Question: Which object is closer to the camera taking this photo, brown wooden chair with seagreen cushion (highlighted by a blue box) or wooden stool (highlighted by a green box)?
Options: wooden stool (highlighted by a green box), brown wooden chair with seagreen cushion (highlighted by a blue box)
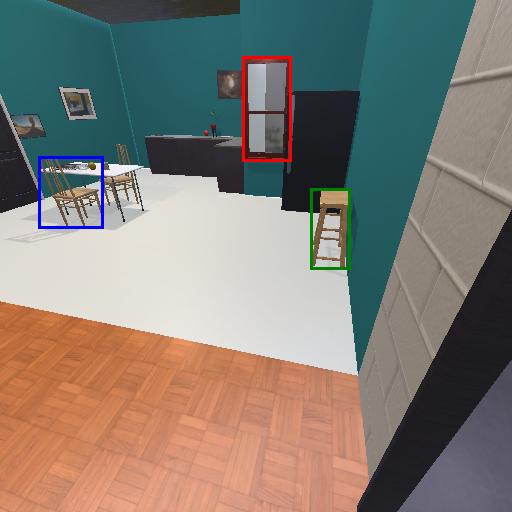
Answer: wooden stool (highlighted by a green box)